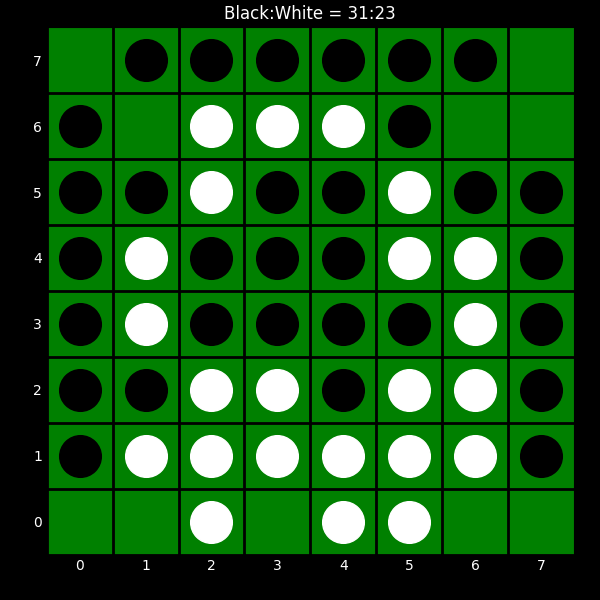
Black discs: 31
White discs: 23